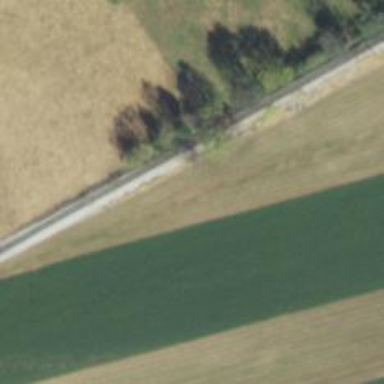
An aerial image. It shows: Preserved rail on embankment.